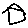
Label: house